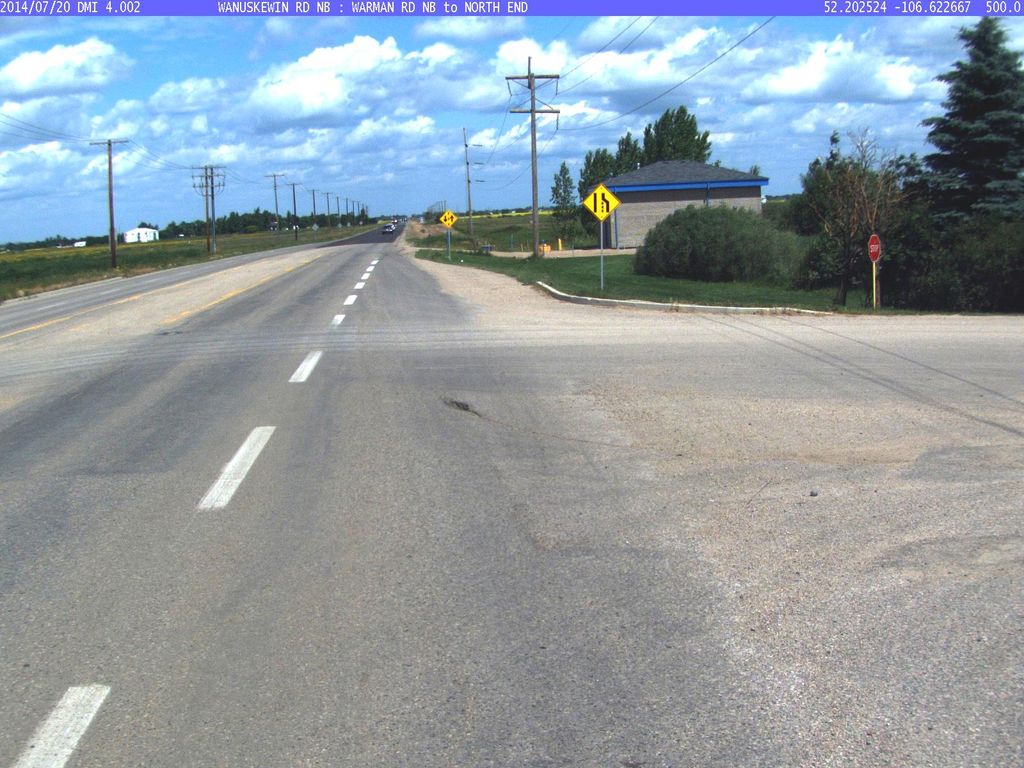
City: saskatoon